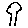
Label: tree